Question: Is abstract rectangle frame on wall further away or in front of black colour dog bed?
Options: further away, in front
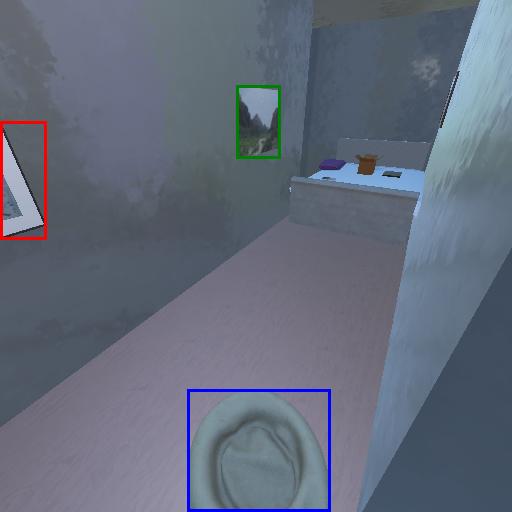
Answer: further away